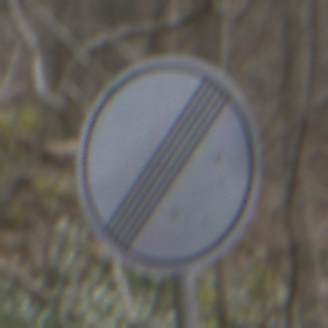
Verkehrszeichen: EndeSaemtlicherBegrenzungen
Umgebung: Outdoor, Nature
Tageszeit: MorningAfternoon
Wetter: PartlyCloudy
Licht: Natural
Jahreszeit: NotSpecified
Kontrast: LowContrast